Field crop: tomato
Growth stage: 1
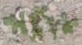
Species: portulaca